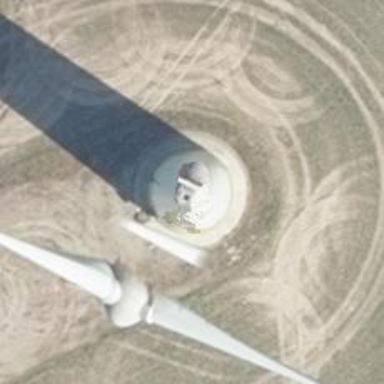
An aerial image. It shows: Wind generator with horizontal axis. The generator is wind turbine.